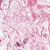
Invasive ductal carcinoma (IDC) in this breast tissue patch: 0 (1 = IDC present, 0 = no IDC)